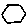
Label: hexagon